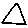
Label: triangle